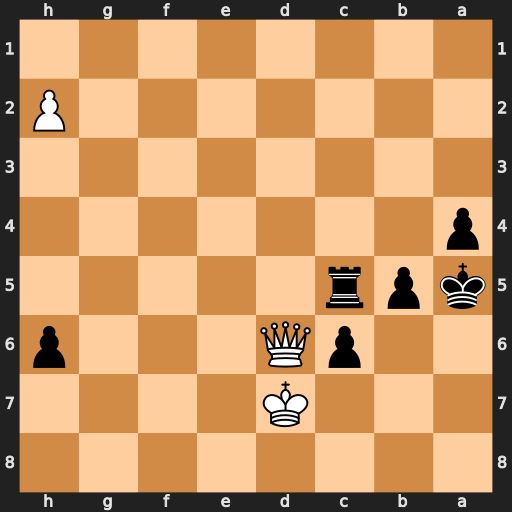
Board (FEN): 8/3K4/2pQ3p/kpr5/p7/8/7P/8
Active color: b
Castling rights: -
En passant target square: -
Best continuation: Rd5 Qxd5 cxd5